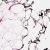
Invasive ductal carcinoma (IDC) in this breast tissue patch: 0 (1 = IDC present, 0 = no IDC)